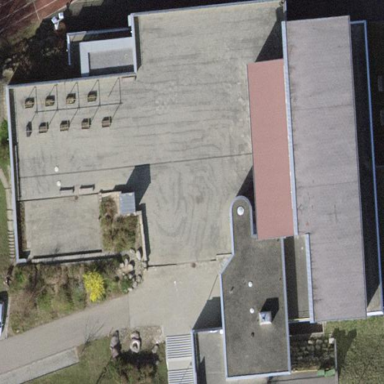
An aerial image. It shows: School building.